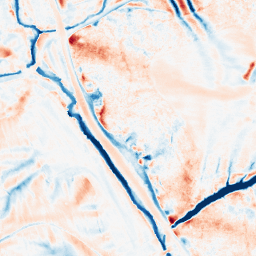
Category: edge_preserving
Decomposition family: median
Decomposition parameters: size: 21
Upsampling method: quadratic
Upsampling parameters: scale: 2
Upsampling scale: 2